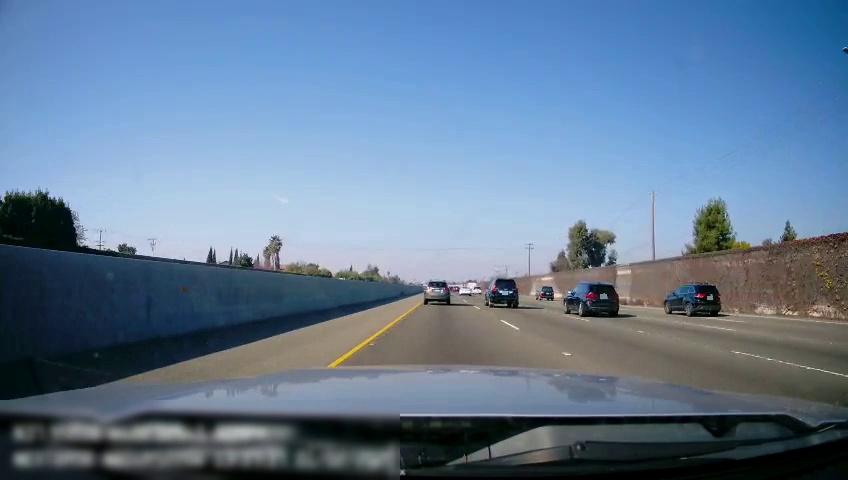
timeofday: Day
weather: Sunny
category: Drivable Space
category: Vehicles | SUV
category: Vehicles | SUV
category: Vehicles | Truck
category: Vehicles | SUV
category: Vehicles | SUV
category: Vehicles | Car
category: Vehicles | SUV
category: Lanes | Current Lane
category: Lanes | Current Lane
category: Lanes | Alternate Lane
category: Lanes | Alternate Lane
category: Lanes | Alternate Lane
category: Lanes | Alternate Lane